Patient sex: F
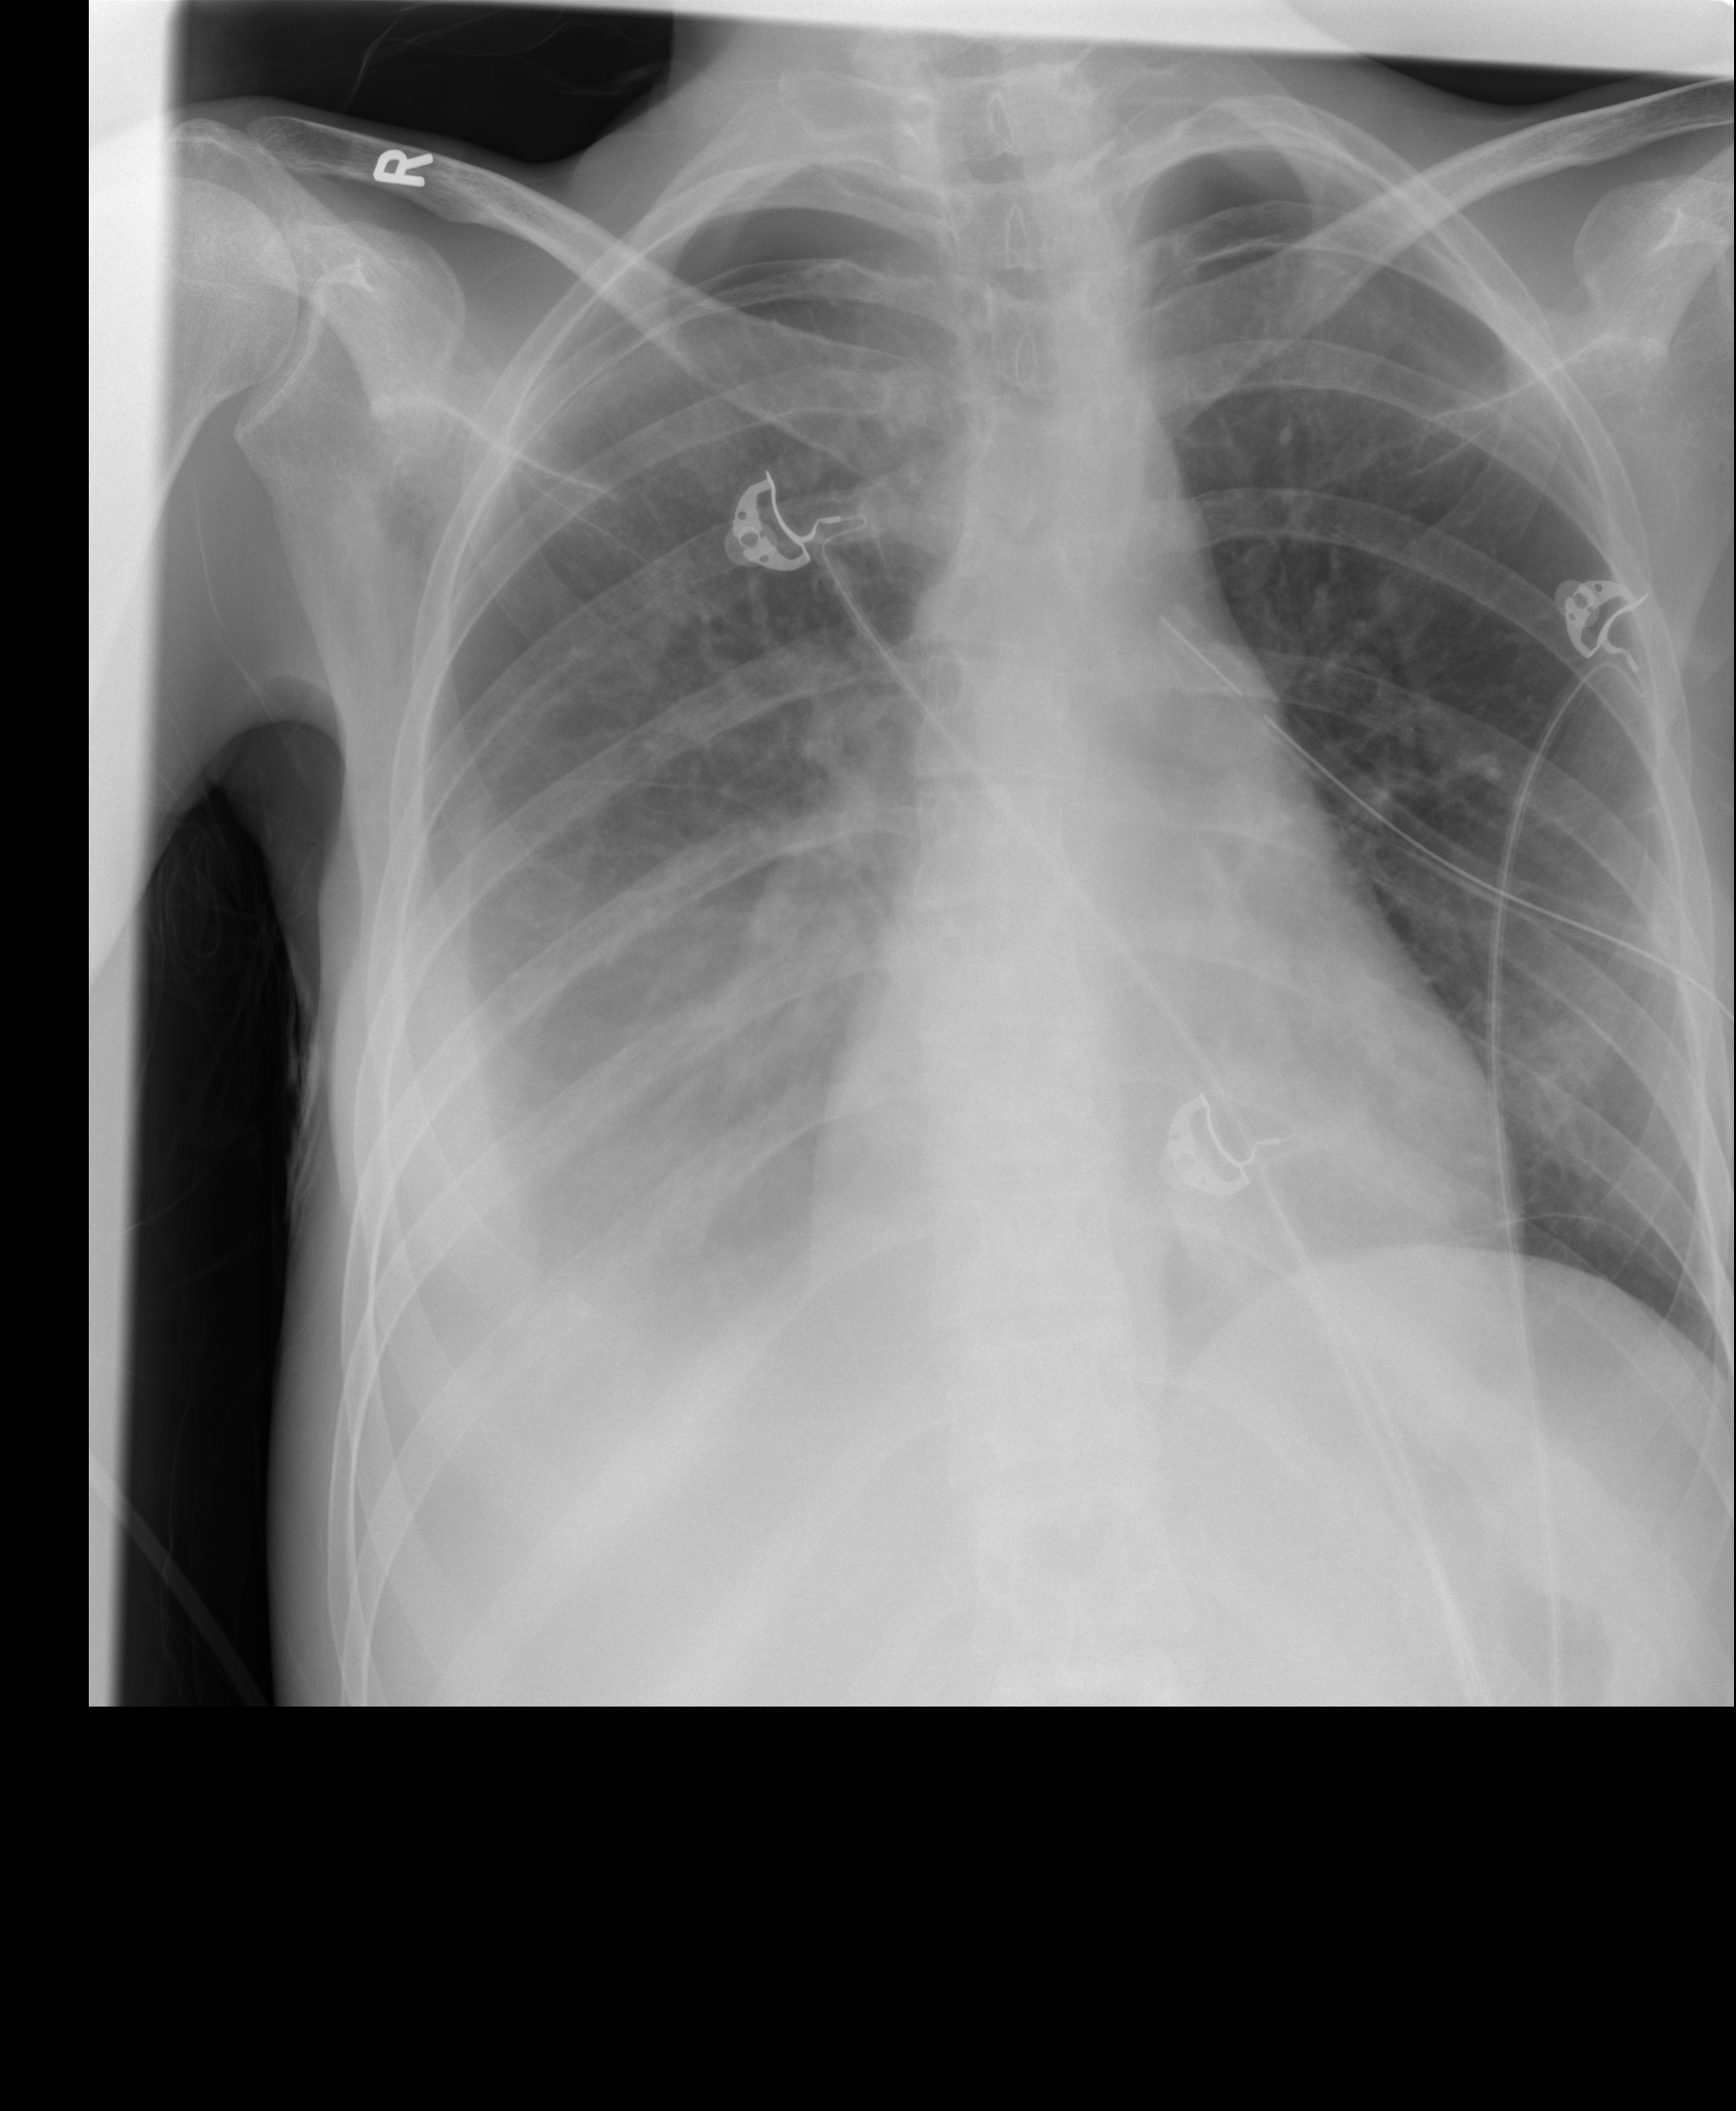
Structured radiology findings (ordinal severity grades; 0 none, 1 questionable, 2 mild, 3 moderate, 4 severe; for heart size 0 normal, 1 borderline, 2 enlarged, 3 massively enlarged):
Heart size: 0
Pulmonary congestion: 0
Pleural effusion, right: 3
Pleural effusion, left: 0
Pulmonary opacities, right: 0
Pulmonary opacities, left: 0
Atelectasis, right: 2
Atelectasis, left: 0